Question: I'm quite new to NodeJS/Express/Socket.IO and have made a simple rock-paper-scissors app using Socket.IO communication (on the client-side I'm using AngularJS). That part of the app worked quite fine so far.
However, I started working on implementing sessions using Redis and have stumbled upon some problems. Since I'm doing this to learn, I decided to do a part of the app using sockets (the whole real-time part of playing a game of rock-paper-scissors), and the other part which doesn't require the real-time component using regular REST (leaderboard, viewing other peoples profiles etc.).
The problem I'm having is that the connect.sid cookie is never set on the client. I made a simple 'checkSession' REST call to test if the session is persisted but it seems that it's not. What I also noticed in 'checkSession' call is that the 'req.sessionID' always gives me a brand new sessionID. Now, I'm not sure if I'm supposed to create the 'connect.sid' manually, or is node supposed to handle that automatically? If I'm supposed to do it, how should I do it? The "set authorization" callback also never has the 'connect.sid' cookie in the handshake object.
Also, from what I read during researching this, it can be a bit troublesome to share sessions between regular REST (Express) and Socket.IO. Here is my code (I turned off the whole rock-paper-scissors logic to make sure that's not what's causing the problems).
'package.json':
'''
{
"name": "RPSLS.Node",
"version": "0.0.1",
"private": true,
"scripts": {
"start": "node app.js"
},
"dependencies": {
"express": "3.5.1",
"session": "0.1.0",
"socket.io": "0.9.16",
"redis": "0.10.2",
"connect-redis": "1.4.7"
}
}
'''
'app.js':
'''
var express = require('express');
var parseCookie = express.cookieParser("megaultrasupersecret");
var http = require('http');
var path = require('path');
var io = require('socket.io');
var app = express();
var server = http.createServer(app);
var ioServer = io.listen(server);
var redis = require('redis');
var RedisStore = require('connect-redis')(express);
// Route dependencies
var sharedData = require('./shared/data')();
var routes = require('./routes');
// Enable CORS
var allowCrossDomain = function (req, res, next) {
res.header("Access-Control-Allow-Origin", "http://rpsls.local" || "http://localhost" || "http://127.0.0.1");
res.header("Access-Control-Allow-Methods", "GET,PUT,POST,DELETE");
res.header("Access-Control-Allow-Headers", "Content-Type");
next();
}
// All environments
app.set('port', process.env.PORT || 7331);
app.use(express.logger('dev'));
app.use(express.json());
app.use(express.urlencoded());
app.use(express.methodOverride());
app.use(express.cookieParser("megaultrasupersecret"));
app.use(express.session({ store: new RedisStore({ client: redis.createClient() }), key: "connect.sid", secret: "megaultrasupersecret", cookie: { maxAge: 24 * 60 * 60 * 1000 } }));
app.use(allowCrossDomain);
app.use(app.router);
ioServer.configure(function () {
ioServer.set('store', new io.RedisStore({
redisPub: redis.createClient(),
redisSub: redis.createClient(),
redisClient: redis.createClient()
}));
ioServer.set('authorization', function (handshakeData, callback) {
console.log(handshakeData.headers.cookie); // always returns undefined
parseCookie(handshakeData, null, function (err) {
// both always returns undefined
console.log(handshakeData.signedCookies['connect.sid']);
console.log(handshakeData.cookies['connect.sid']);
});
callback(null, true); // error first callback style
});
});
app.get("/", routes.index);
app.get("/checkSession", routes.checkSession);
ioServer.sockets.on('connection', function (socket) {
// ... socket logic ...
});
server.listen(app.get('port'), function(){
console.log("Express server listening on port " + app.get('port'));
});
'''
The 'checkSession' implementation:
'''
module.exports = function () {
return {
index: function (req, res) {
res.send("RPSLS.Node API is online.");
},
checkSession: function (req, res) {
console.log("----------- SESSION: ");
console.log(req.session);
console.log("----------- Session ID: " + req.sessionID); // always a brand new sessionID
console.log("----------- Session UserName: " + req.session.userName); // never gets persisted
console.log("----------- Connect.sid: " + req.cookies["connect.sid"]); // always undefined
console.log("----------- REQ cookies: ");
console.log(req.cookies); // sometimes outputs some _ga cookie (have no clue what it's for), but nothing else
req.session.userName = "someUserName";
req.session.save(function () {
res.send("TEST");
});
}
};
};
'''
Its 'console.log' outputs:
'''
----------- SESSION (this is what gets stored in redis):
{ cookie:
{ path: '/',
_expires: Mon May 26 2014 22:56:23 GMT+0200 (Central European Daylight Time),
originalMaxAge: 86400000,
httpOnly: true } }
----------- Session ID: 7KIjYzdqfyZFCjDDT4bE1P5a
----------- Session UserName: undefined
----------- Connect.sid: undefined
----------- REQ cookies: {}
'''
The Angular HTTP call:
'''
this.checkSession = function () {
$http.get('http://localhost:7331/checkSession')
.success(function (userName) {
console.log(userName);
});
};
'''
Here are some keys from Redis to confirm it's working (I also successfully saved some other data to Redis in some other parts of the app but figured that's not relevant here):
'''
127.0.0.1:6379> keys *
sess:Fe8ND2riR4jQEtCEmhYKi4hS
sess:WGLNkth7HW2PtR2AG4noId8Q
sess:Ph0aUwRWEtawEWxIrqVQj3Us
sess:RzLVnaLV8BPZqUsjCCzV9RCn
sess:ZfmMcGUyFf957IsVc1gkbXKb
sess:6zdD3PStbx1EmFtHjoxmVGkr
sess:QNyHy4PUNE21fBrgmjiyjNkq
'''
One more thing I noticed in DevTools is the response cookie called 'connect.sid', which contains the session id and hashed secret. This session ID is always the new one that I get in 'checkSession'. Am I supposed to set it on the client manually, or should this work out-of-the-box?

This is from the response headers:
'''
Set-Cookie:connect.sid=s%3AvMXrIBuaheA7ZBkxql51HQfO.67KqBFY4DVS4rQ50jv2B6bn4V6LeLMpdMxcpP6P%2FXIc;
Path=/; Expires=Mon, 26 May 2014 21:19:05 GMT; HttpOnly
'''
I spent a lot of time trying to figure this out but I'm left clueless on why this doesn't work. Everything is run on localhost. What am I not understanding and doing wrong, what am I missing?
As per <URL>' outputs the following:
'''
{ host: 'localhost:7331',
'user-agent': 'Mozilla/5.0 (Windows NT 6.3; WOW64; rv:29.0) Gecko/20100101 Firefox/29.0', accept: 'application/json, text/plain, */*',
'accept-language': 'en-US,en;q=0.5',
'accept-encoding': 'gzip, deflate',
dnt: '1',
referer: 'http://localhost:9000/',
origin: 'http://localhost:9000',
connection: 'keep-alive',
'if-none-match': '"-286616648"',
'cache-control': 'max-age=0' }
'''
If it's of any importance, NodeJS app is running on 'localhost:7331', and I tried running AngularJS on 'localhost:9000' (through grunt), '127.0.0.1:9000' and 'rpsls.local' (through MS IIS) with same results.
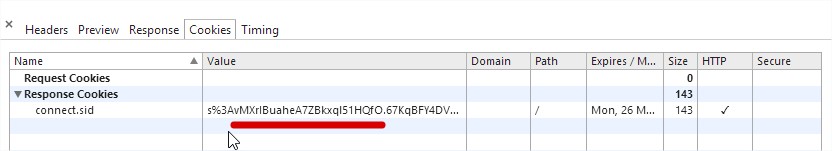
Answer: Try adding 'res.header("Access-Control-Allow-Credentials", "true");' to your 'allowCrossDomain' middleware function. You may also look into using the <URL> middleware instead of handling CORS yourself.
Then modify your angular get call to add 'withCredentials: true' to the request config: '$http.get('http://localhost:7331/checkSession', { withCredentials: true })'.